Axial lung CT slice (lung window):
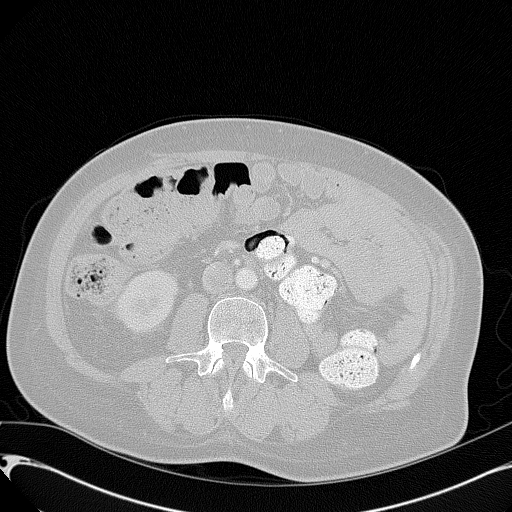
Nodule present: no